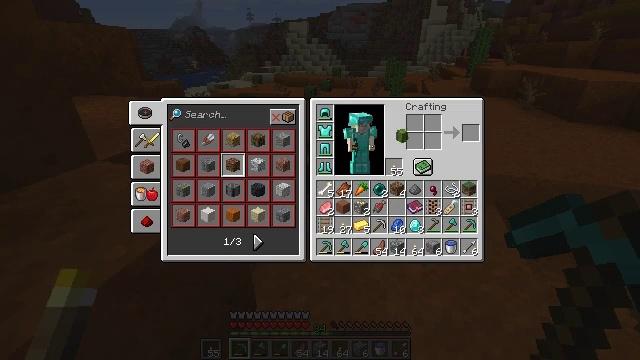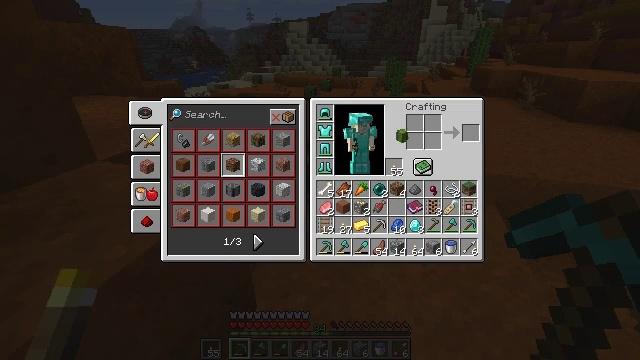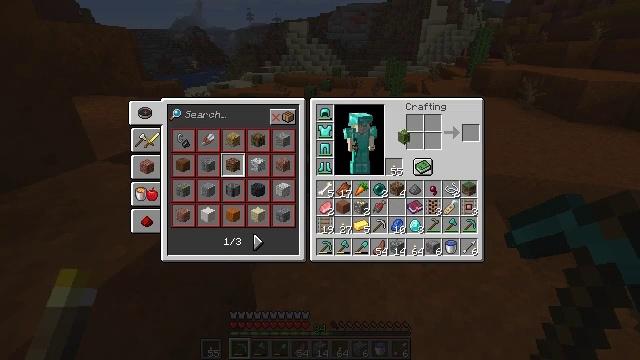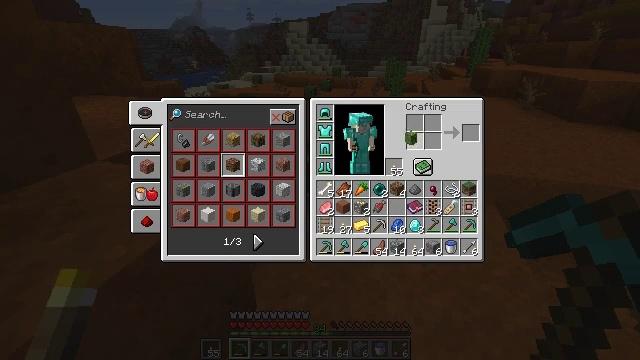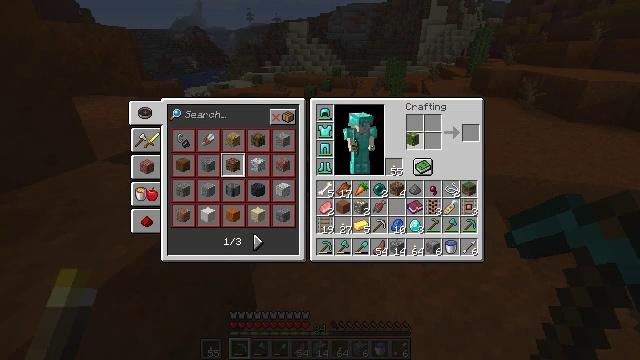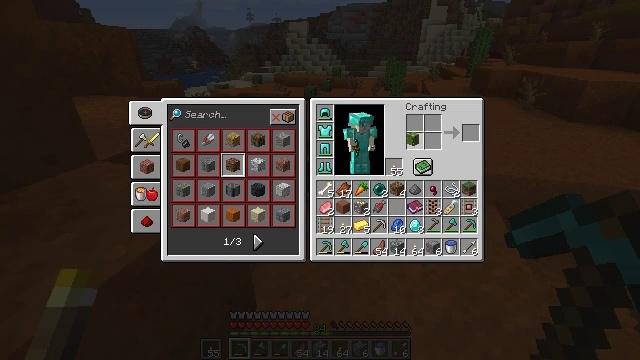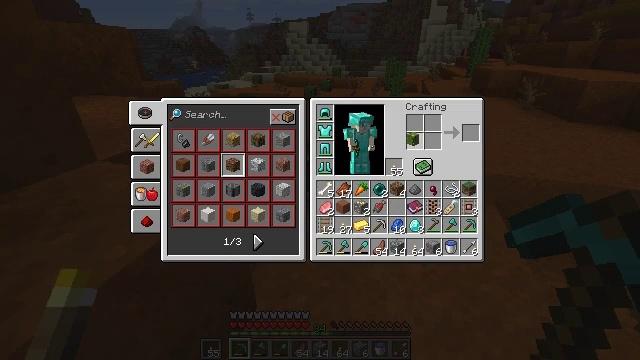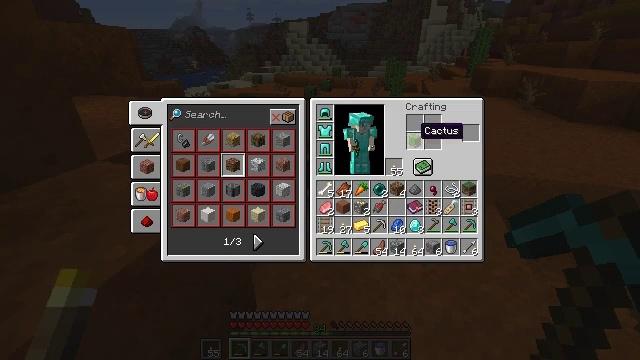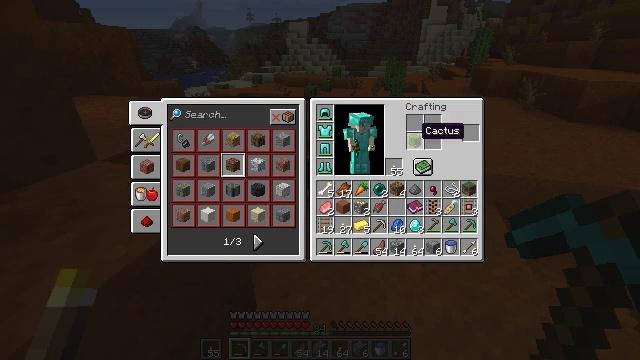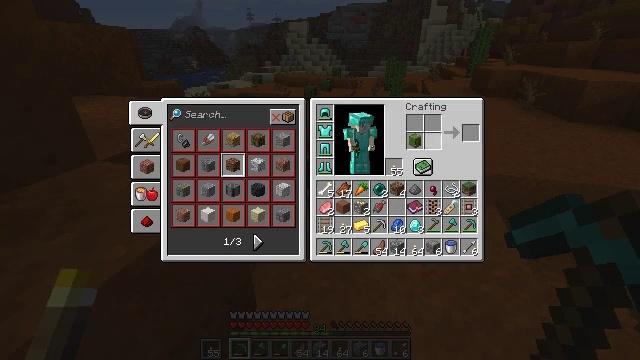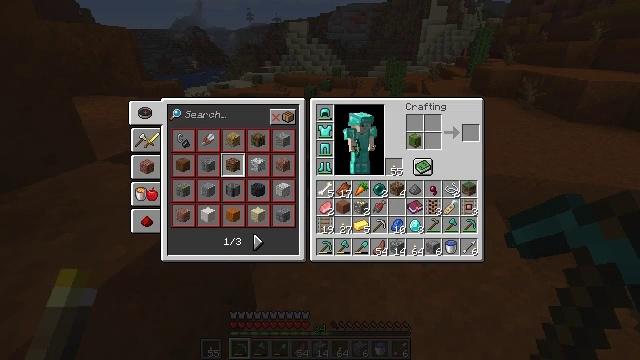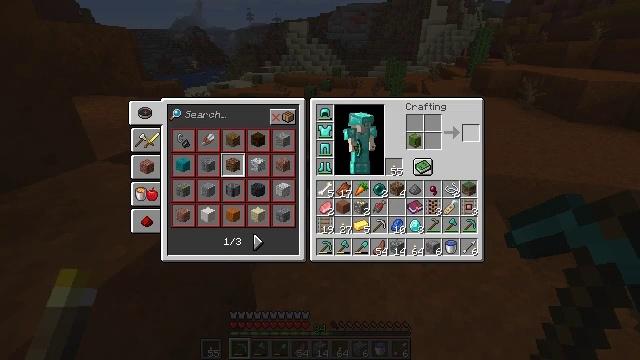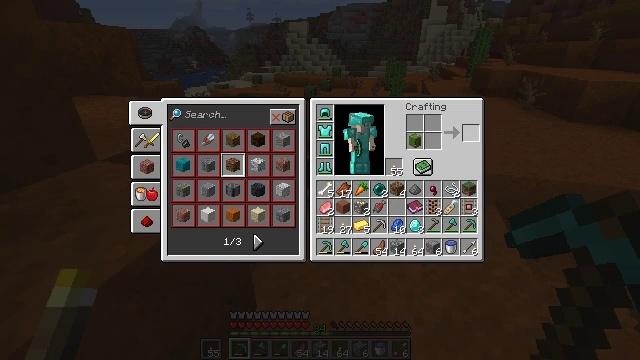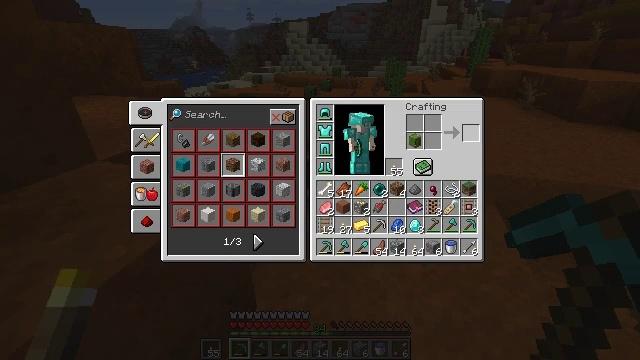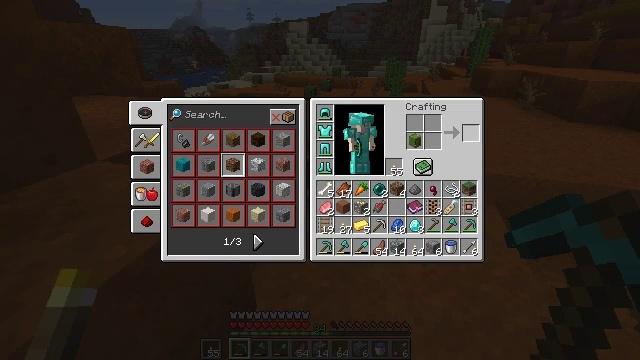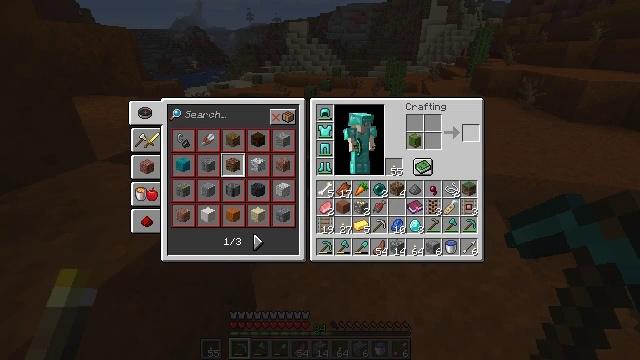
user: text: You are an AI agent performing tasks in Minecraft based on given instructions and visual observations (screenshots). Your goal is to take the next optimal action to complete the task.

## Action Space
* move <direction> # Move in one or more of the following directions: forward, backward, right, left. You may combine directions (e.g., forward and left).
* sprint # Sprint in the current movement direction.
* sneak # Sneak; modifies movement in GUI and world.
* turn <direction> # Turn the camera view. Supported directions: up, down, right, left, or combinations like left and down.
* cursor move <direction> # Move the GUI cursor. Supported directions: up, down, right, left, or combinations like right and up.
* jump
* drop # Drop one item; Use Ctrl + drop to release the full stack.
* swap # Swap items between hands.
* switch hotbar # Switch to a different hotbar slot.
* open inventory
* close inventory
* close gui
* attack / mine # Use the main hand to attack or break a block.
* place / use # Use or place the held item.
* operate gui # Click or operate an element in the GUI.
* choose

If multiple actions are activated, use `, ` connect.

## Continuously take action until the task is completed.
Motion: motion action
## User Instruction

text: Break the cactus block.
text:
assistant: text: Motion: no_op
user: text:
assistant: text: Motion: no_op
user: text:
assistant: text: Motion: no_op
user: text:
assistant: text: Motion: operate gui
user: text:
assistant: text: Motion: operate gui
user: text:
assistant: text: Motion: operate gui
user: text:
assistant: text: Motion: no_op
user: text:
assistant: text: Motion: no_op
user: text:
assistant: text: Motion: cursor move right
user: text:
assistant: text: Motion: cursor move right
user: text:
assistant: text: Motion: no_op
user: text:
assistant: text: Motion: no_op
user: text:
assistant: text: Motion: no_op
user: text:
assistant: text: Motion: no_op
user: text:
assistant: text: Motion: no_op
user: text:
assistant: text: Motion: no_op
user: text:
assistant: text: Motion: sneak
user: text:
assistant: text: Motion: sneak
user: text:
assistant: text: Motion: sneak, operate gui
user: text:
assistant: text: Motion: sneak, operate gui
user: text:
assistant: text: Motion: sneak
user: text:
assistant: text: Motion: sneak, cursor move left and down
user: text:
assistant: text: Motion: sneak, cursor move left
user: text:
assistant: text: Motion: sneak, cursor move left
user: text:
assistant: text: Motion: sneak
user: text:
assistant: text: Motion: sneak
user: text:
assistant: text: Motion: sneak
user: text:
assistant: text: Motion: no_op
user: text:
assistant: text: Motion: no_op
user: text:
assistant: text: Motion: operate gui